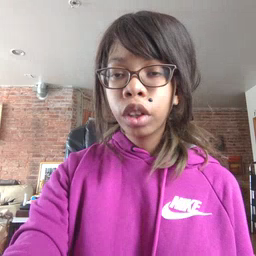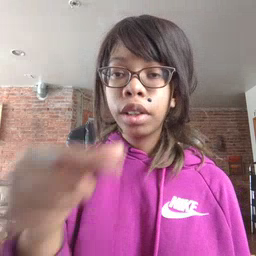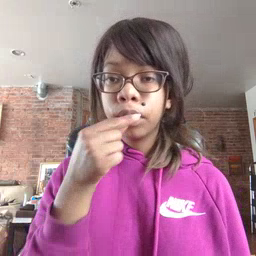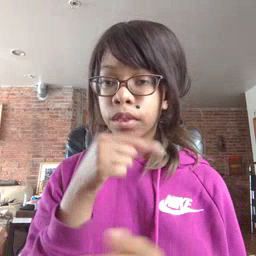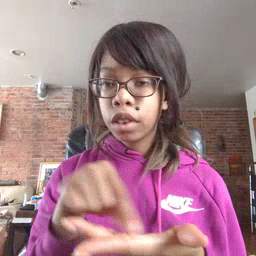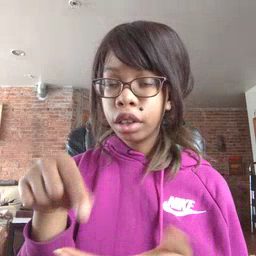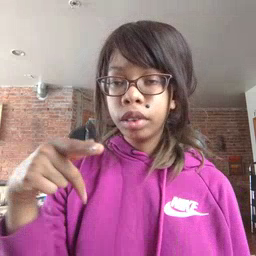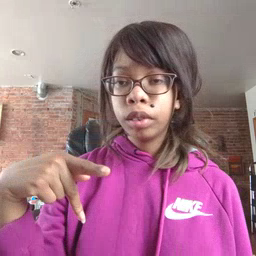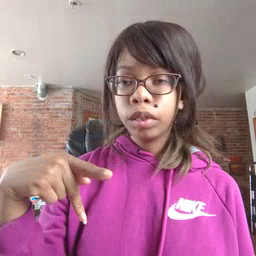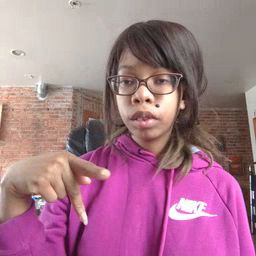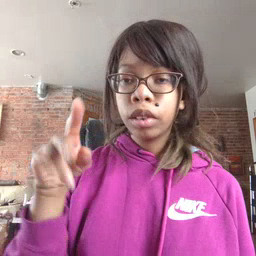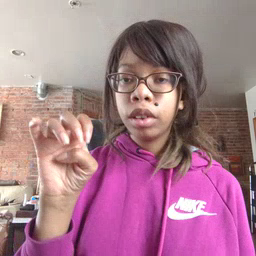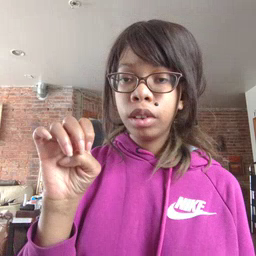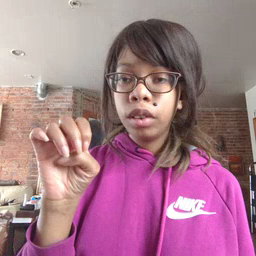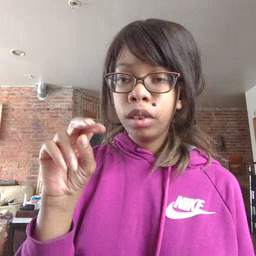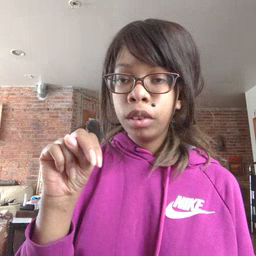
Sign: pencil